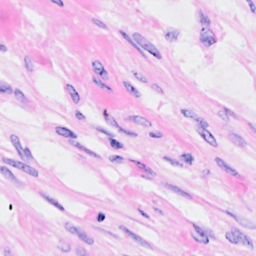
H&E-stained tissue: Breast